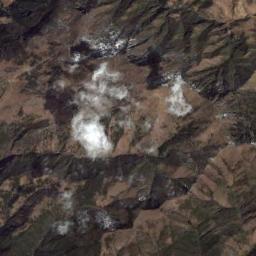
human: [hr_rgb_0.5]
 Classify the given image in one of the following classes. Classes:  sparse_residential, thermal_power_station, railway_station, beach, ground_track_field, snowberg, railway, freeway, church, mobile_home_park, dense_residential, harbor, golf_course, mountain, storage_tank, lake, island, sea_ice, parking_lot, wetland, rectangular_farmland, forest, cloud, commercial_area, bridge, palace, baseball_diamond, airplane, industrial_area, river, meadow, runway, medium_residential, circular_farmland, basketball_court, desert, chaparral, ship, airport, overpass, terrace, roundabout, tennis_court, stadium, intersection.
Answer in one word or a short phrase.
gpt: cloud